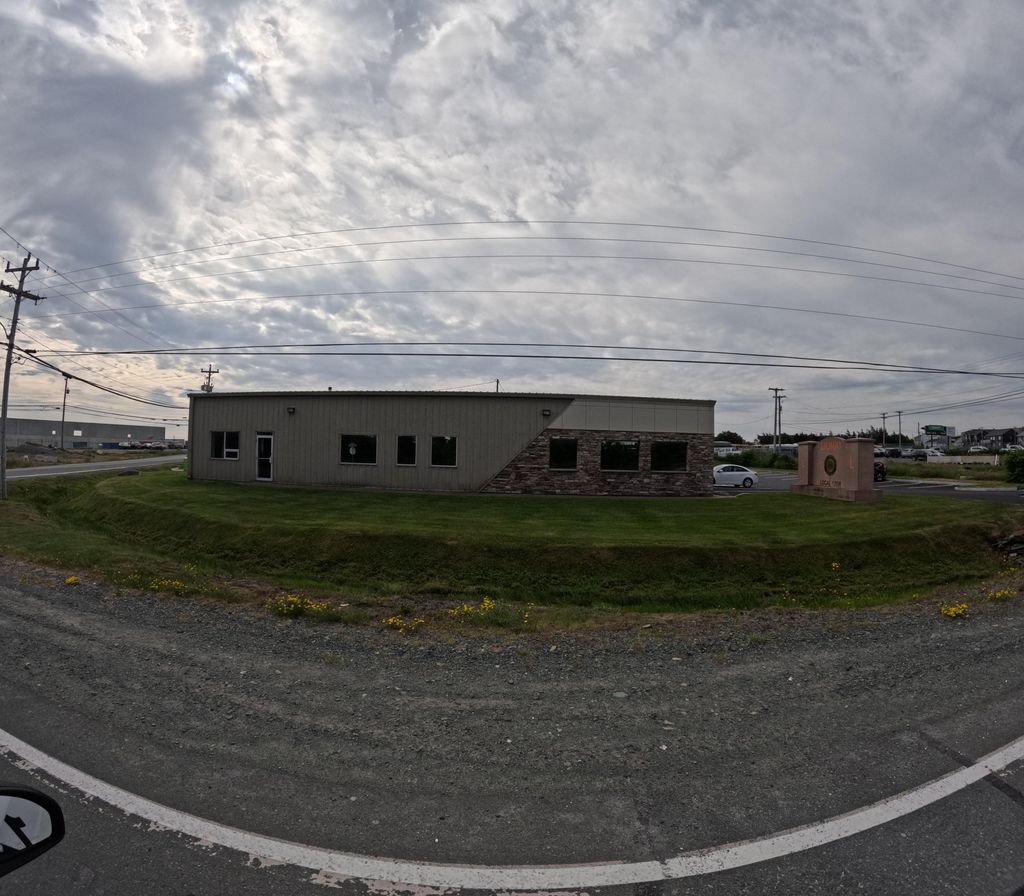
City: st_johns